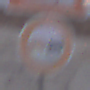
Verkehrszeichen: Ueberholverbot
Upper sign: EinseitigVerengteFahrbahnRechts
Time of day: SunriseSunset
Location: Outdoor (Suburban)
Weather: PartlyCloudy
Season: NotSpecified
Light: Natural